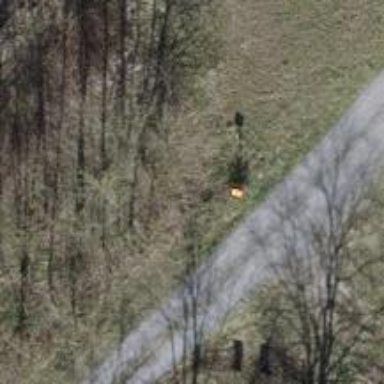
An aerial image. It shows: Pole supporting roof covering pipeline marker.